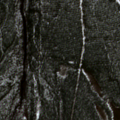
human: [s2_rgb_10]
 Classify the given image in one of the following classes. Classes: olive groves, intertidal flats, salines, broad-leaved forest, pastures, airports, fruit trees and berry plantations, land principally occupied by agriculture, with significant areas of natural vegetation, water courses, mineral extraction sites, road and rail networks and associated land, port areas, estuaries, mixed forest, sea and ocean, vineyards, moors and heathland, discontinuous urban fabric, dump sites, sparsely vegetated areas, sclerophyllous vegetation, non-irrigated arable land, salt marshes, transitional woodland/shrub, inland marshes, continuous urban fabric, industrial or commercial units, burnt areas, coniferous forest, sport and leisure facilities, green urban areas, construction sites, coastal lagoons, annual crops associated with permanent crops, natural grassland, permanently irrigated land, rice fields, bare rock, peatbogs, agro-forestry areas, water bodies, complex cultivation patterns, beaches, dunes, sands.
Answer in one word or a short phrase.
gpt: coniferous forest, mixed forest, transitional woodland/shrub, peatbogs